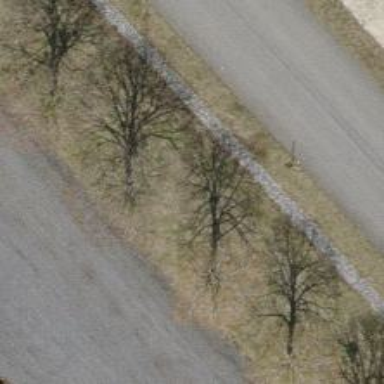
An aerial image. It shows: Row of trees in natural setting.